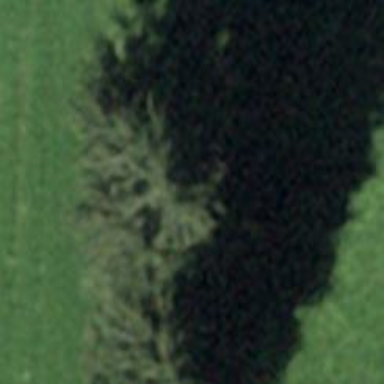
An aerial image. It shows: Needle-leaved tree in natural setting.